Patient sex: M
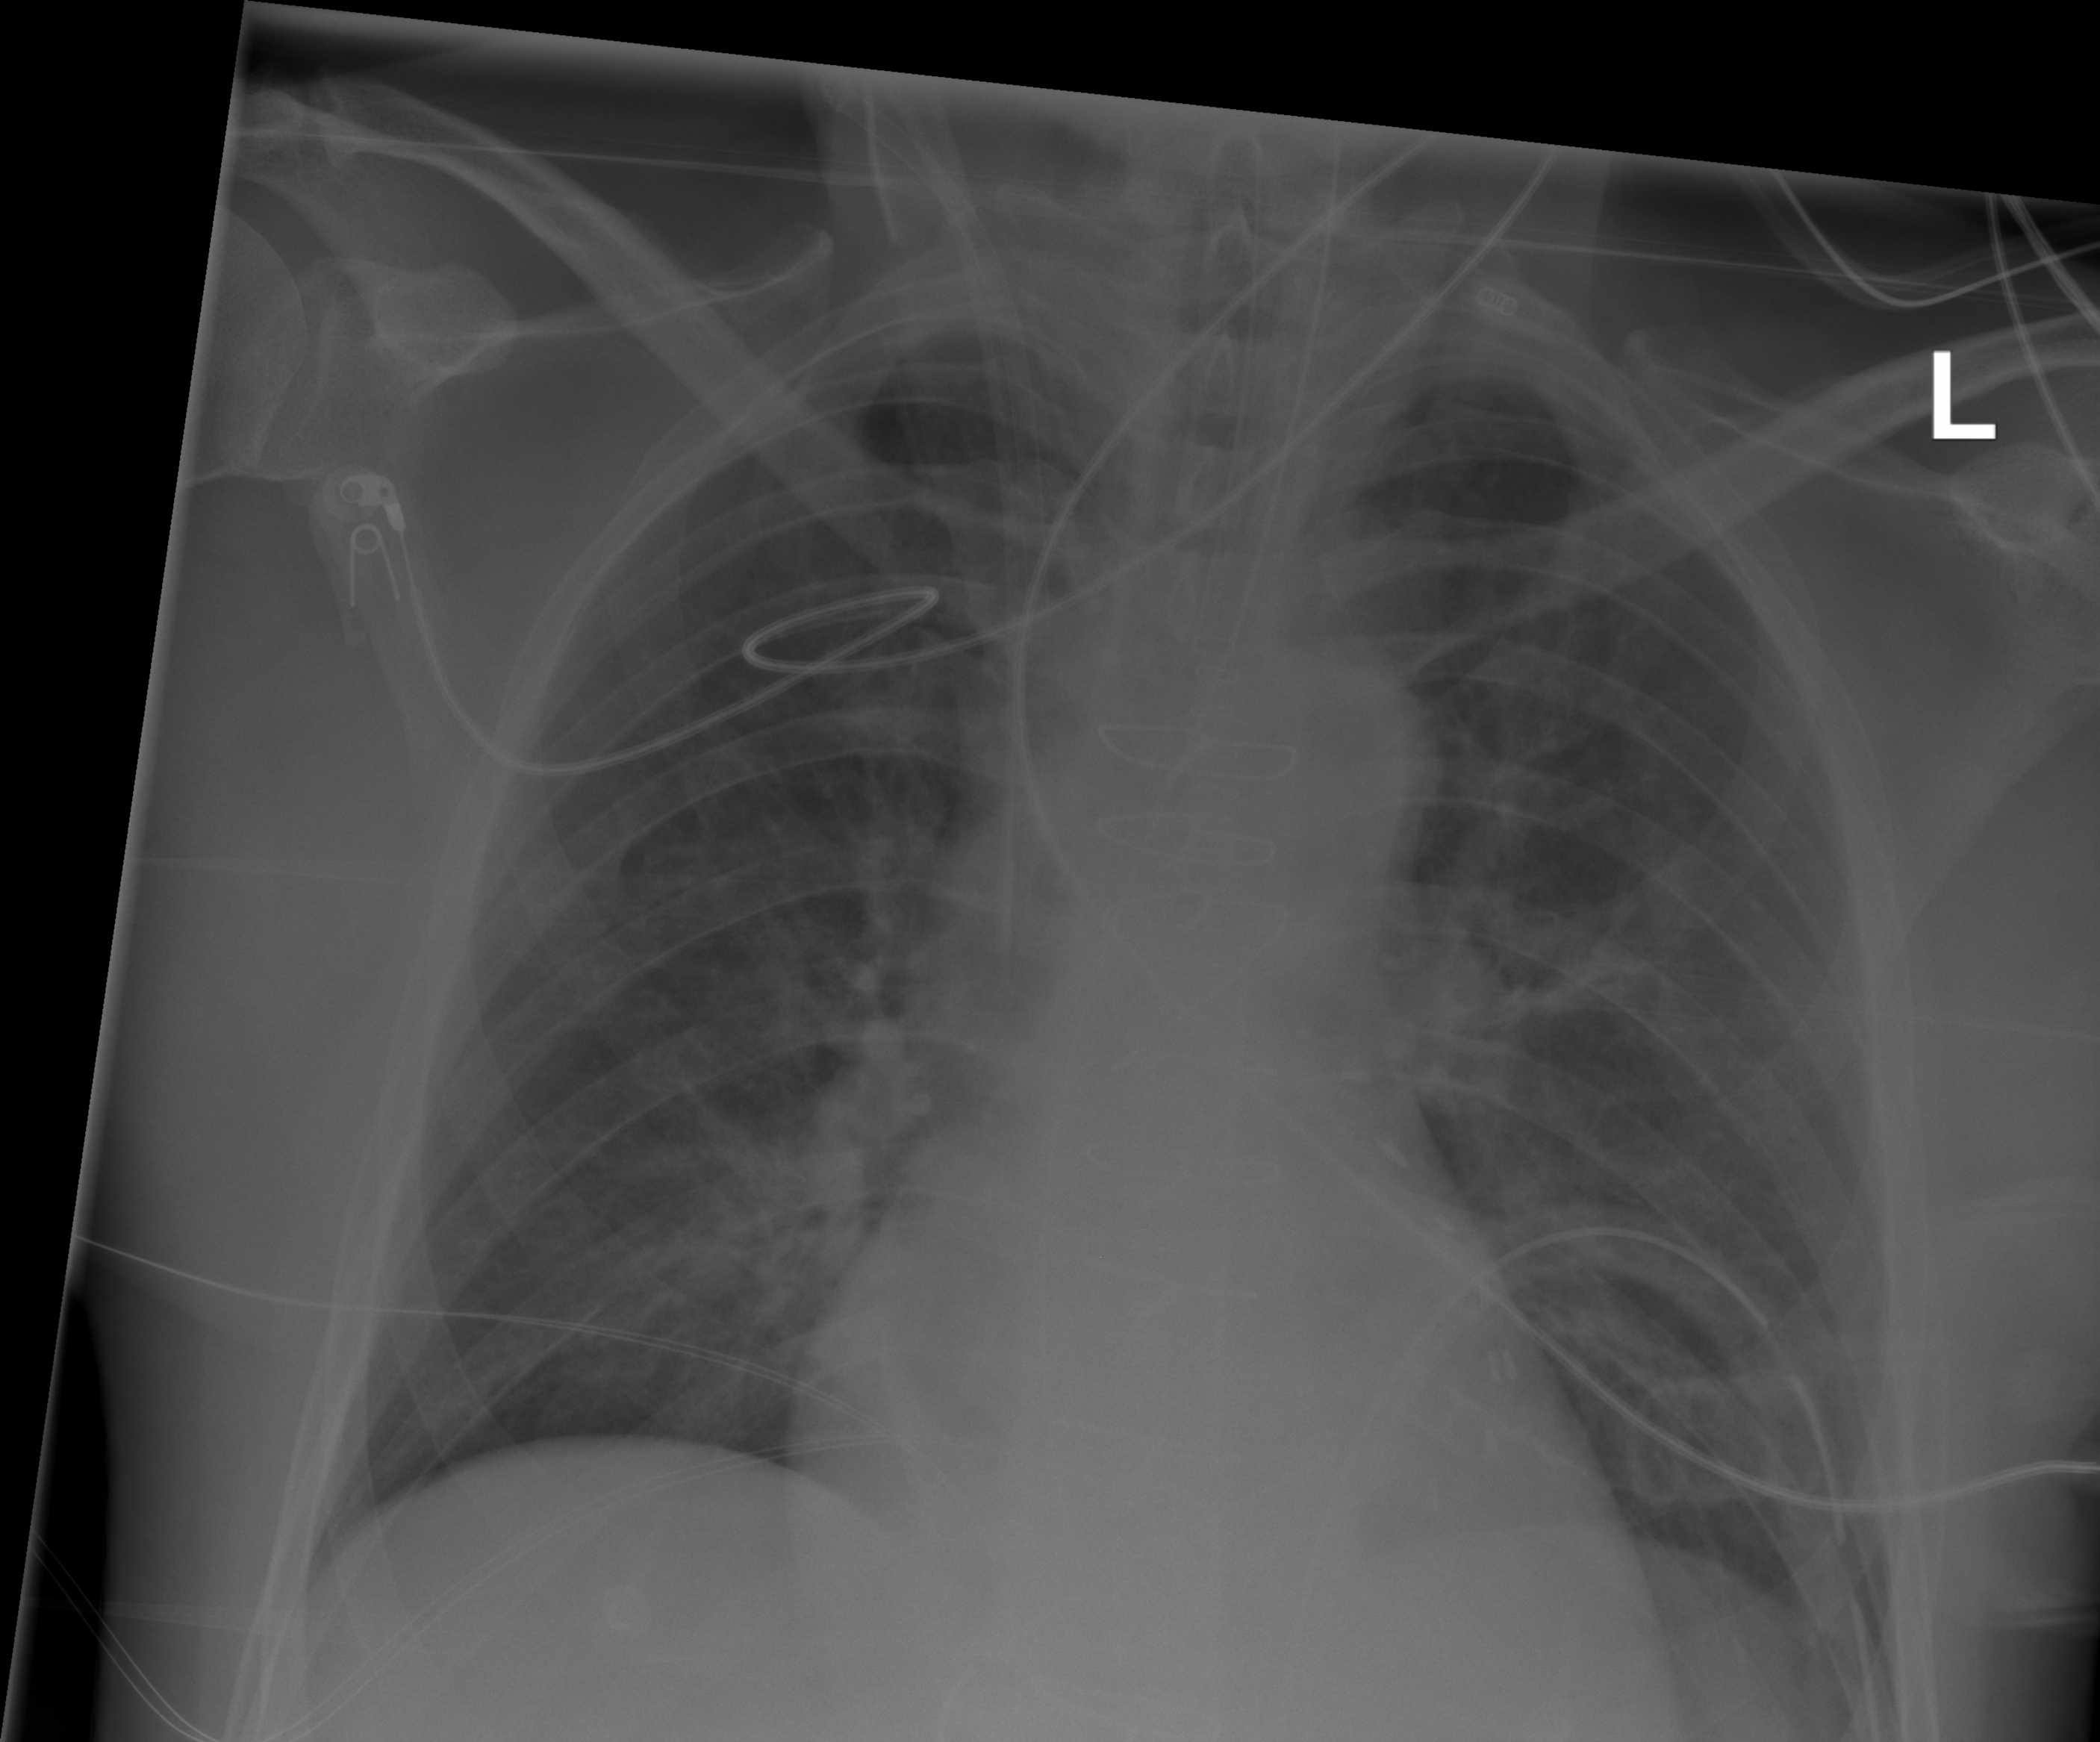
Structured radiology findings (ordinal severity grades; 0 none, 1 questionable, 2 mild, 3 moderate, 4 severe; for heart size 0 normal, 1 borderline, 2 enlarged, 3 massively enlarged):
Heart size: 2
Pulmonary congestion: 2
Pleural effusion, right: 0
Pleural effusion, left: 0
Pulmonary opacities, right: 2
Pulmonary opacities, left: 0
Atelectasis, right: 0
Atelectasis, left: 0